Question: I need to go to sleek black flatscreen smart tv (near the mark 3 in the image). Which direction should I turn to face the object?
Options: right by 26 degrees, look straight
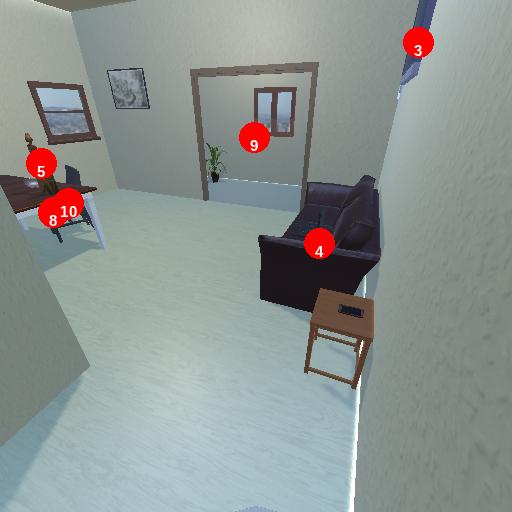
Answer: right by 26 degrees